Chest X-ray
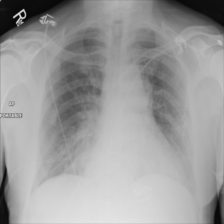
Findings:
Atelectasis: positive
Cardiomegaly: negative
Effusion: negative
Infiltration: positive
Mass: negative
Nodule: negative
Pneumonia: negative
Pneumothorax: negative
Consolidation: negative
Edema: negative
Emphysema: negative
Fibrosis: negative
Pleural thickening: negative
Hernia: negative